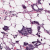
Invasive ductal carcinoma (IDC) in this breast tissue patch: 1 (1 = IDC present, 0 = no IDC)